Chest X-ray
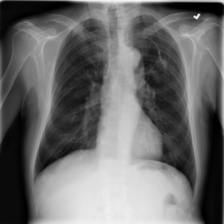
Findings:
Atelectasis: negative
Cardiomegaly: negative
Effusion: negative
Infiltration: negative
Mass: negative
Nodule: negative
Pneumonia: negative
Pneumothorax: negative
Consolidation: negative
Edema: negative
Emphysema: negative
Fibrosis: negative
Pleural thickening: negative
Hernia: negative